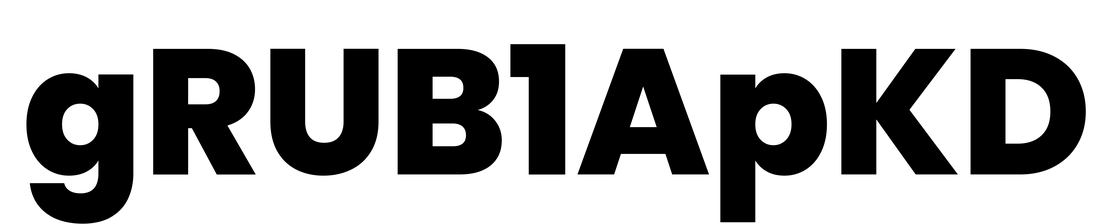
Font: Poppins-ExtraBold